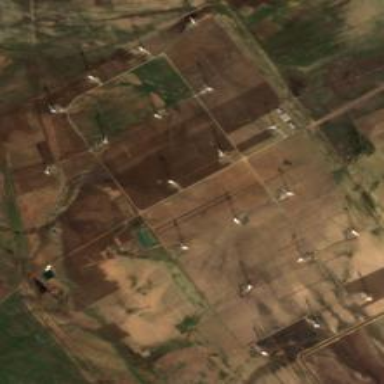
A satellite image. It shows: Wind power plant with wind turbines generating electricity.